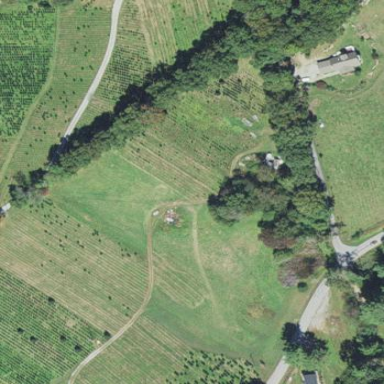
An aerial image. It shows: Plant nursery specializing in Christmas trees.